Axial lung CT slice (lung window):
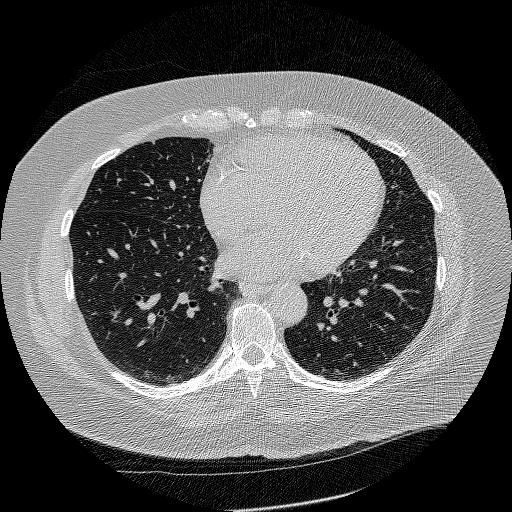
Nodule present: no